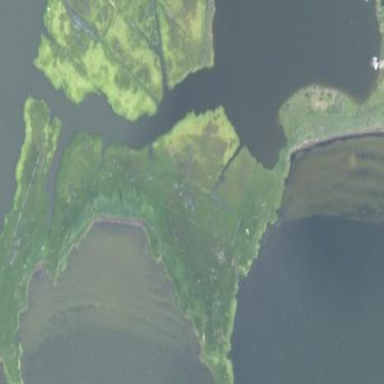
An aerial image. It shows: Marsh wetland.